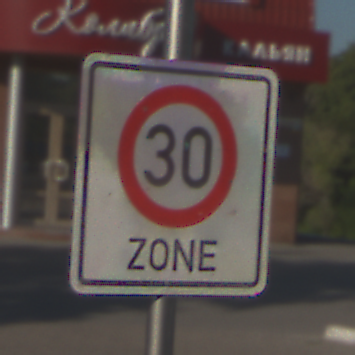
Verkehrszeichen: BeginnZone30
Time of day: MorningAfternoon
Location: Outdoor (Urban)
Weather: Clear
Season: NotSpecified
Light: Natural